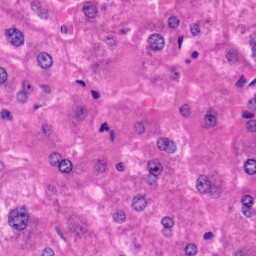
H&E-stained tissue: Liver